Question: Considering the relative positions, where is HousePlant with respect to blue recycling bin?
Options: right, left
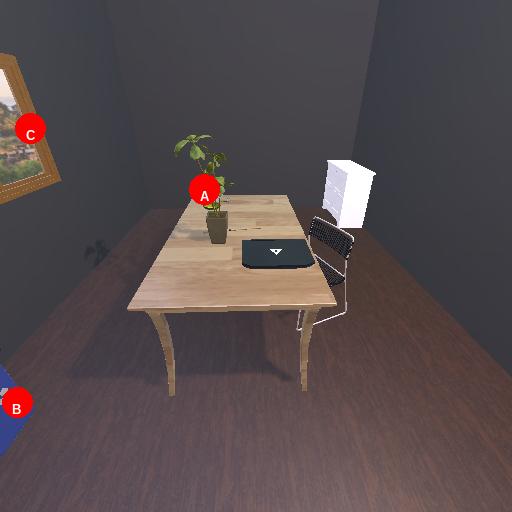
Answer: right